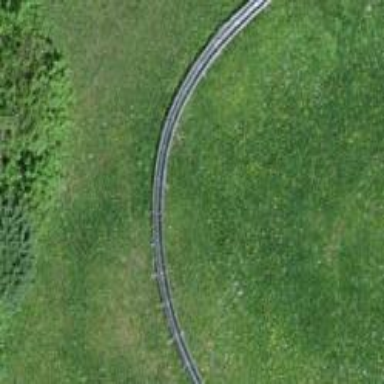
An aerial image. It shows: Miniature railway attraction featuring summer toboggan.